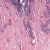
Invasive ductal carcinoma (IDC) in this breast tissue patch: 1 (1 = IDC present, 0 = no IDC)